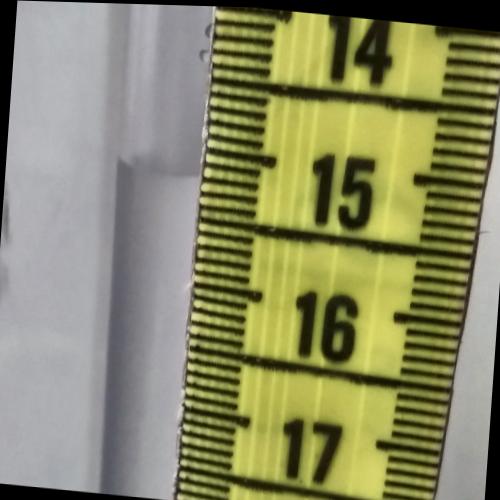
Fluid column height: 15.2 cm